Question: Is the device connected to Wi-Fi?
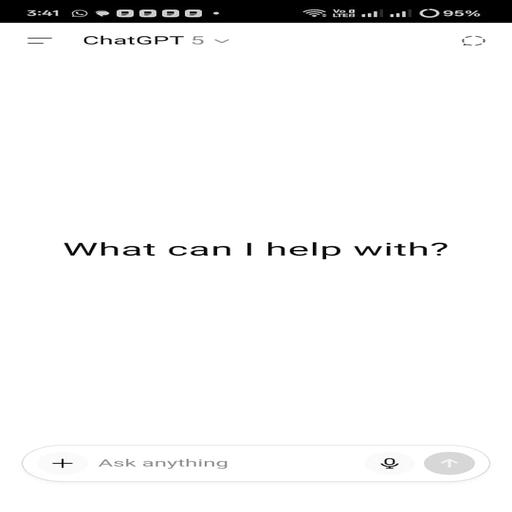
Answer: Yes